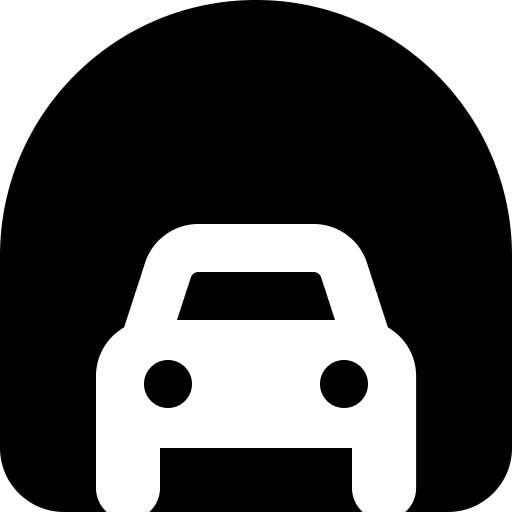
Tags: icon, FontAwesome, fa-icon, solid, car, tunnel